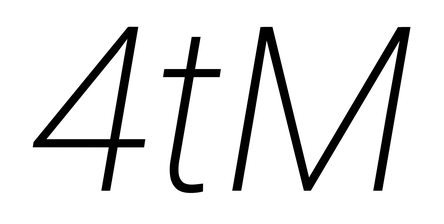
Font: Roboto-Italic_ExtraLight_Italic